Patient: sex M, age 55
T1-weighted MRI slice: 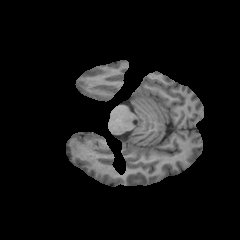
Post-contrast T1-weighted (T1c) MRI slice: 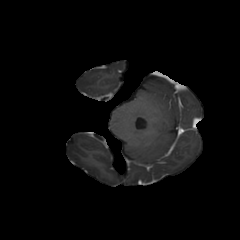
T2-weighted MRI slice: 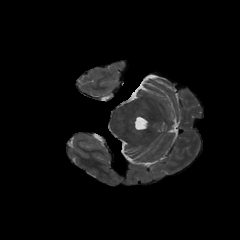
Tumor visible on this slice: no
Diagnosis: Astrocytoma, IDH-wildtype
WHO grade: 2